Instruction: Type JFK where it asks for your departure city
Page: home
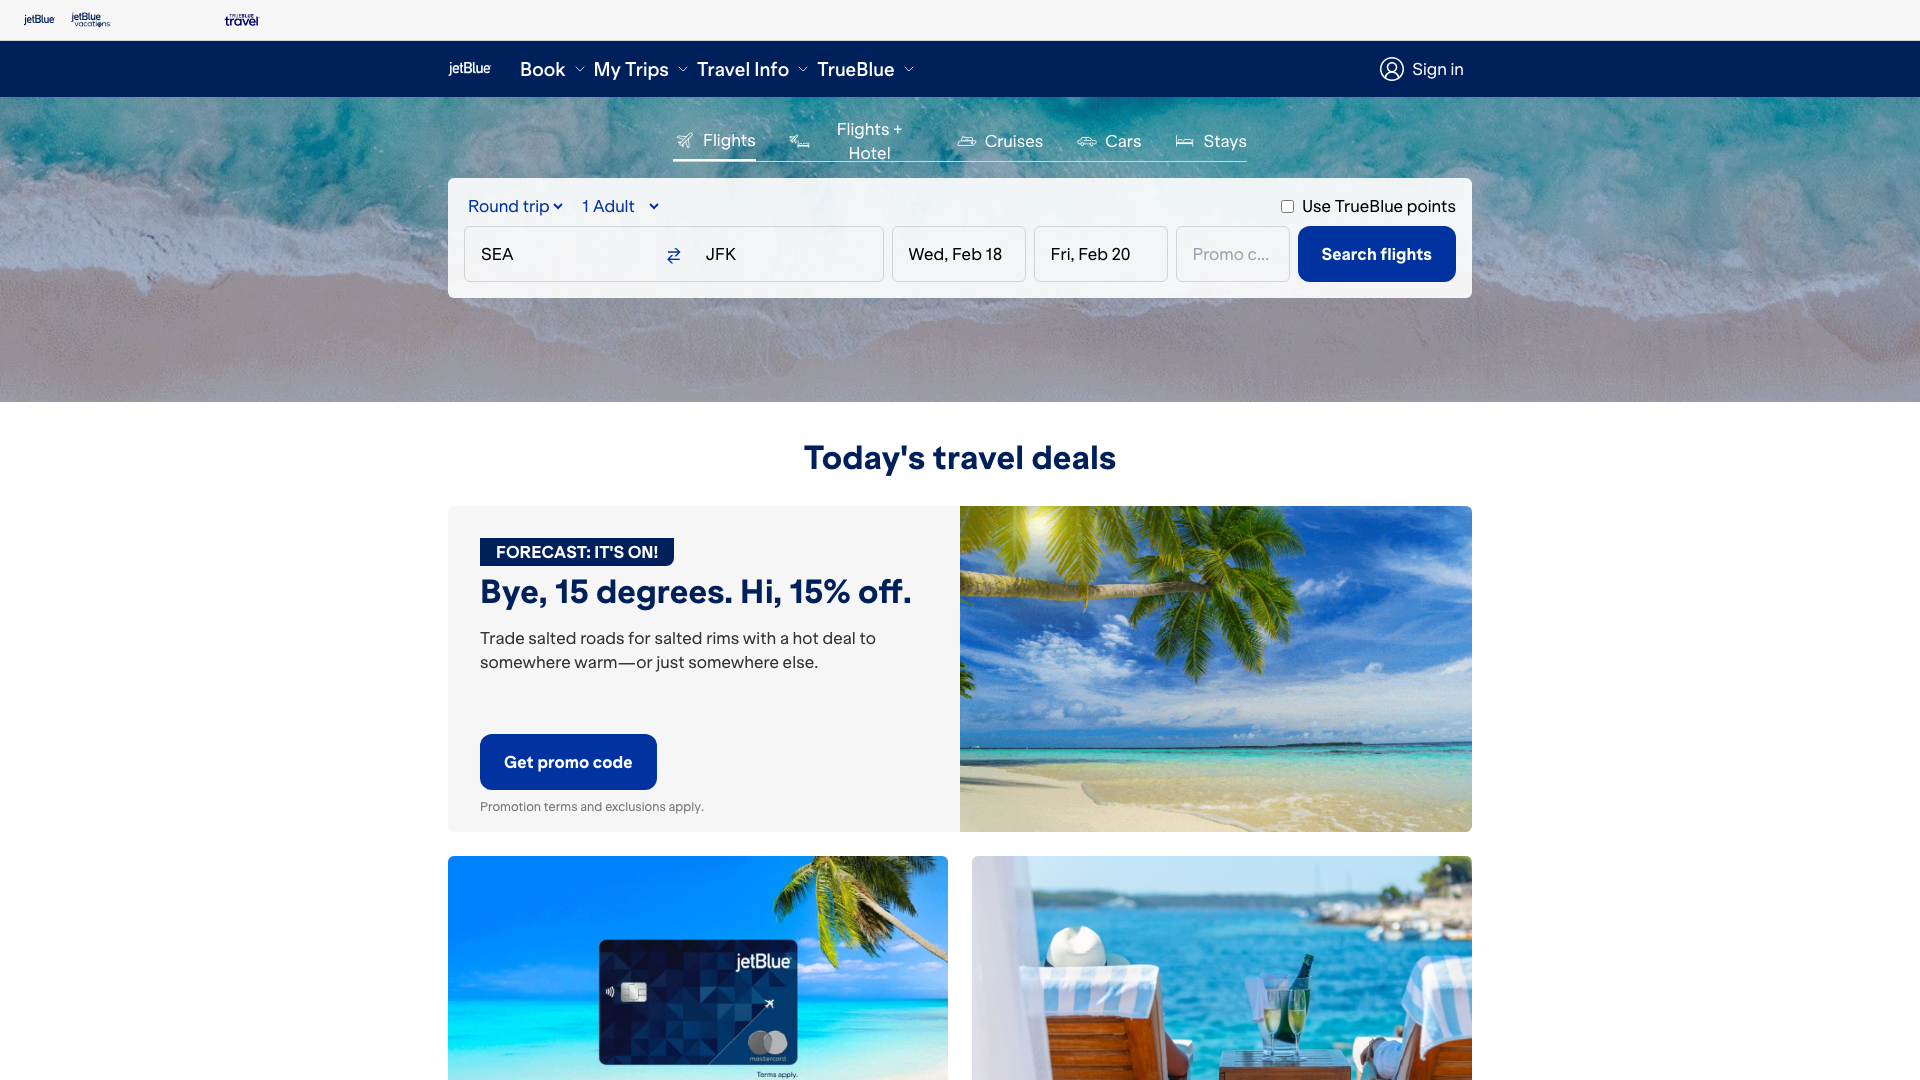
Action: type